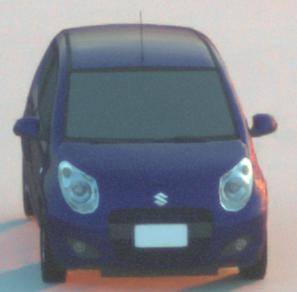
Make: Suzuki
Model: Alto 1.0
Detailed model: Alto (V)
Model produced from: 2011/02
Model produced until: 2011/03
Doors: 5
Color: blue
Road condition: dry road
Daytime: sunrise or sunset
Contrast: medium contrast